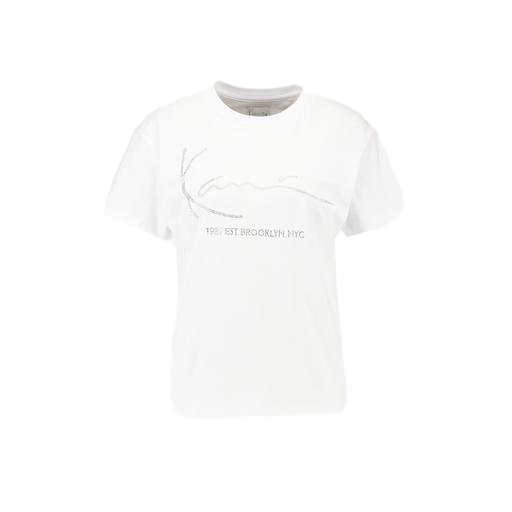
graphic t-shirt, white graphic t-shirt, white signature print t-shirt, white background